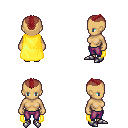
a pixel art fantasy rpg character, female body template, human, tanned skin, yellow cape, magenta pants, brunette short mohawk hairstyle, metal boots, four views (front, back, left, right), 2x2 character sprite sheet, small pixel art, hard edges, no anti-aliasing